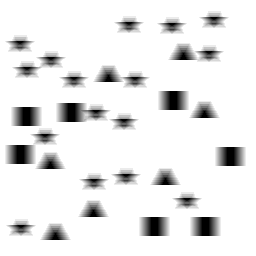
Squares: 7
Triangles: 7
Stars: 16
Total shapes: 30